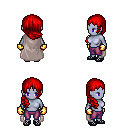
a pixel art fantasy rpg character, female body template, dark elf, purple skin, gray cape, magenta pants, red right-swept hairstyle, gold gloves, ghillies, four views (front, back, left, right), 2x2 character sprite sheet, small pixel art, hard edges, no anti-aliasing